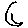
Label: moon